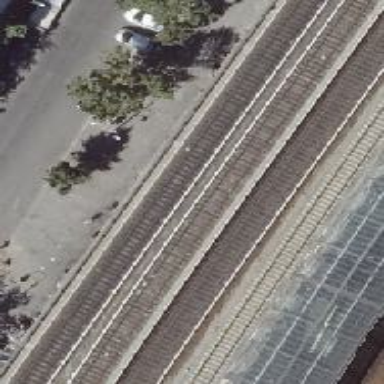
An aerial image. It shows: Viaduct with electrified light rail tracks used for rail service.